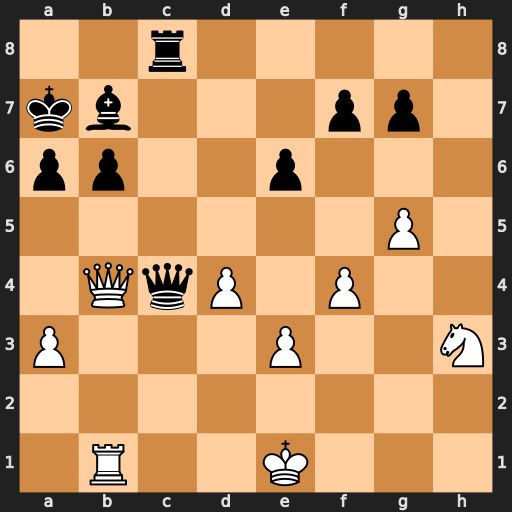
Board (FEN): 2r5/kb3pp1/pp2p3/6P1/1QqP1P2/P3P2N/8/1R2K3
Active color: w
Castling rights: -
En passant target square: -
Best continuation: Qxb6+ Kb8 Qxb7#